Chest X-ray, PA view. Patient: 35 years old, sex M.
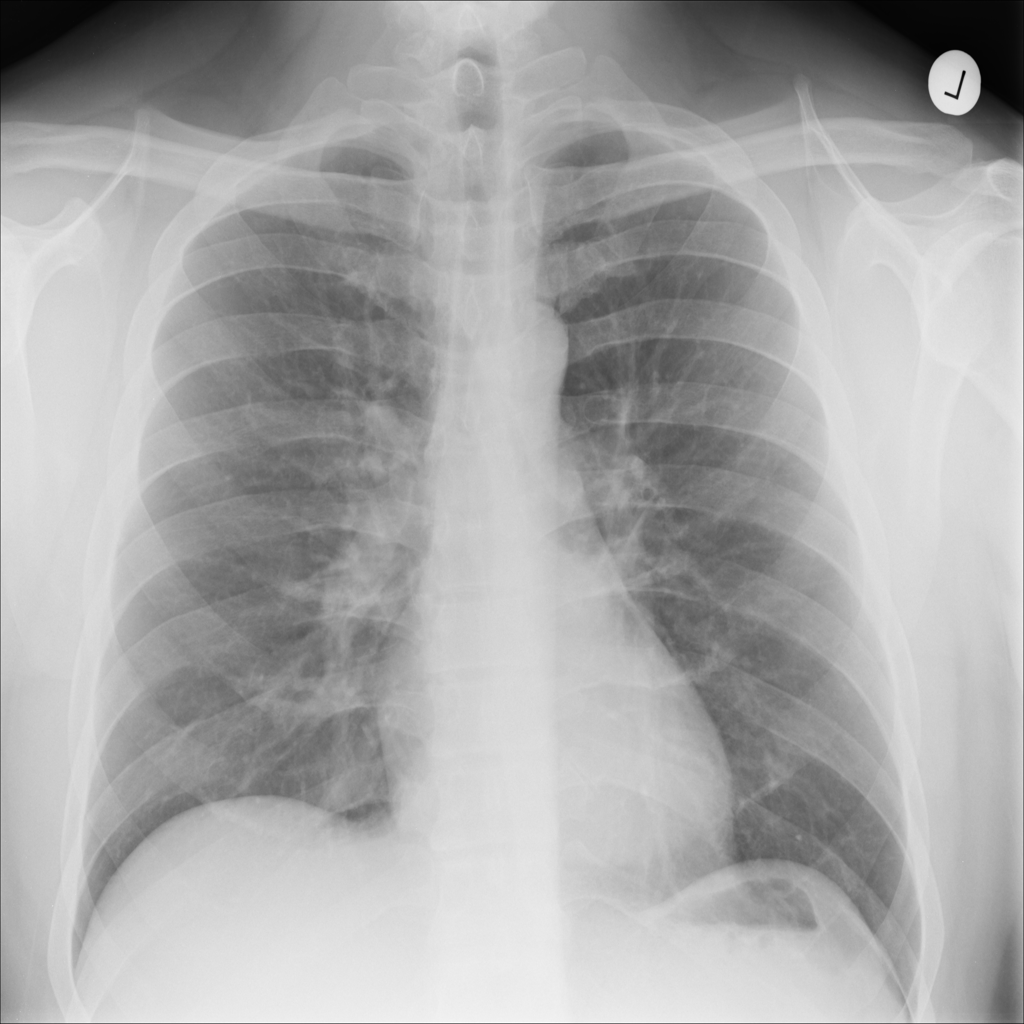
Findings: No Finding